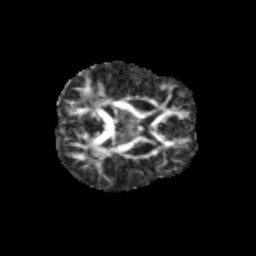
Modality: FA
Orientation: axial
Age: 13
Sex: male
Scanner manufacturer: siemens
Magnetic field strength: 3 T
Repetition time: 3.8 s
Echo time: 0.07 s